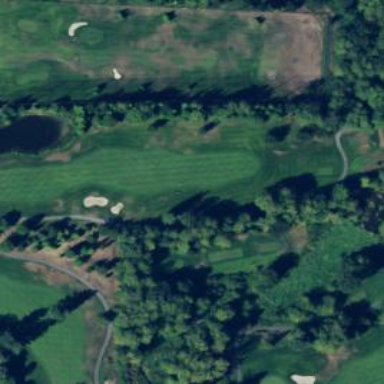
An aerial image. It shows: Area of rough grass used for golf.